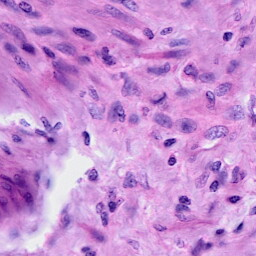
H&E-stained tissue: Cervix